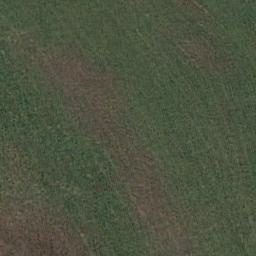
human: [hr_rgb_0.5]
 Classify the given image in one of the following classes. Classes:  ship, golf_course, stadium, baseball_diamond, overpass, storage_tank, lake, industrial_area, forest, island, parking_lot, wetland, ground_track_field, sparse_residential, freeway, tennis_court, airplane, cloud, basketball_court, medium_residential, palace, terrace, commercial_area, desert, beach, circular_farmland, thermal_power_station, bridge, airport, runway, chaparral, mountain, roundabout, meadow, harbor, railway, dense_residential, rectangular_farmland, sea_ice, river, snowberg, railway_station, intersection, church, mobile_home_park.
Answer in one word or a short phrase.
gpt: meadow